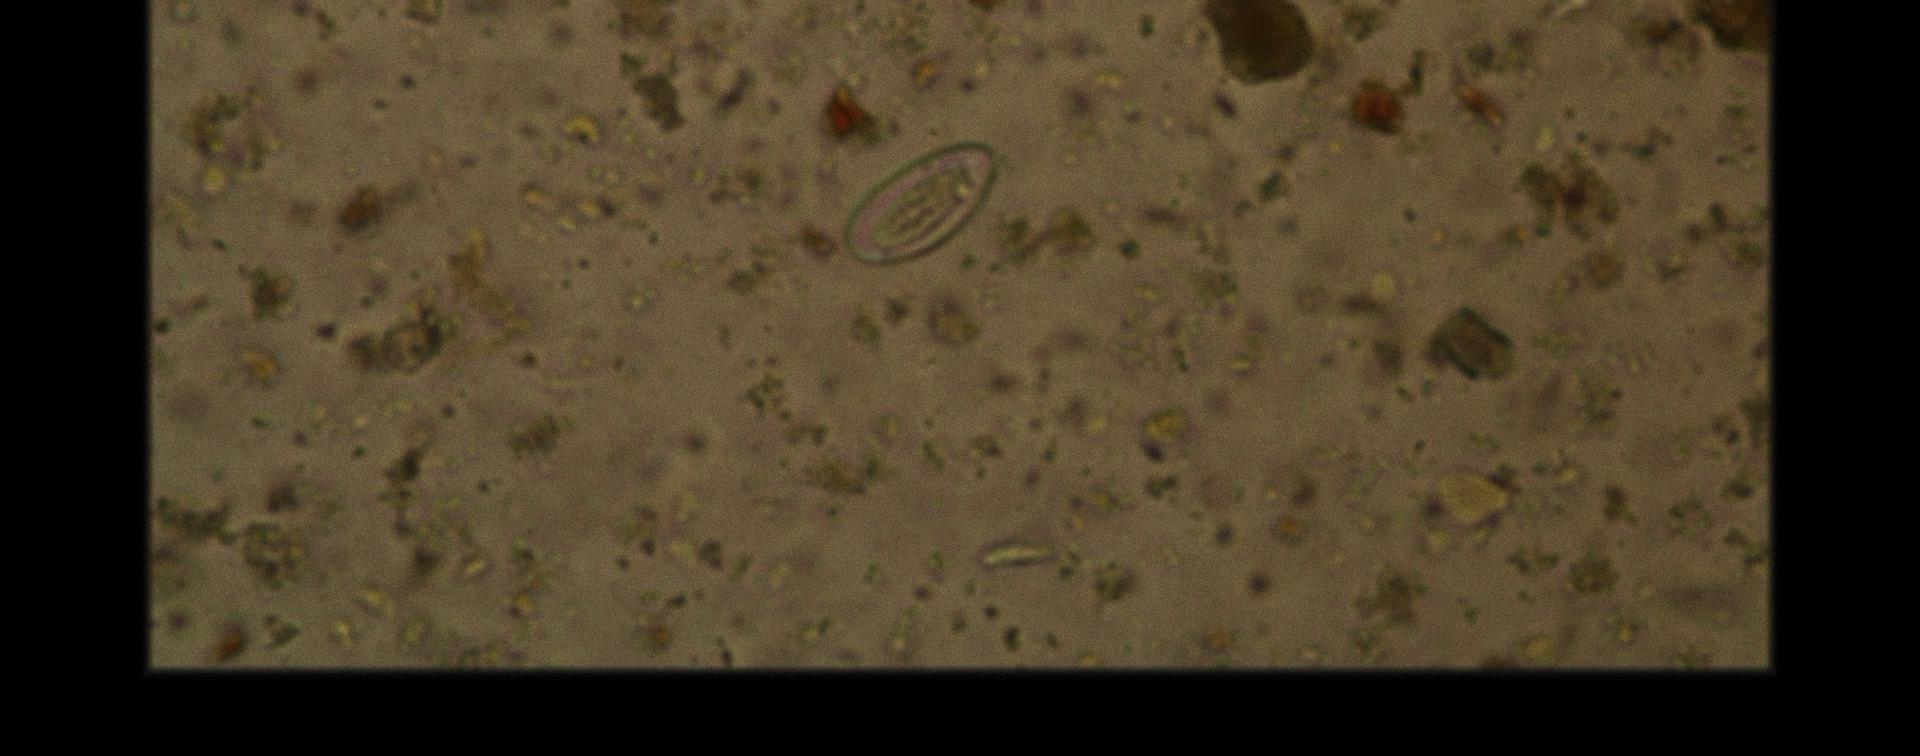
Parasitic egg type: Enterobius vermicularis